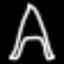
Label: The Eiffel Tower